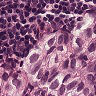
Metastatic tissue present: yes